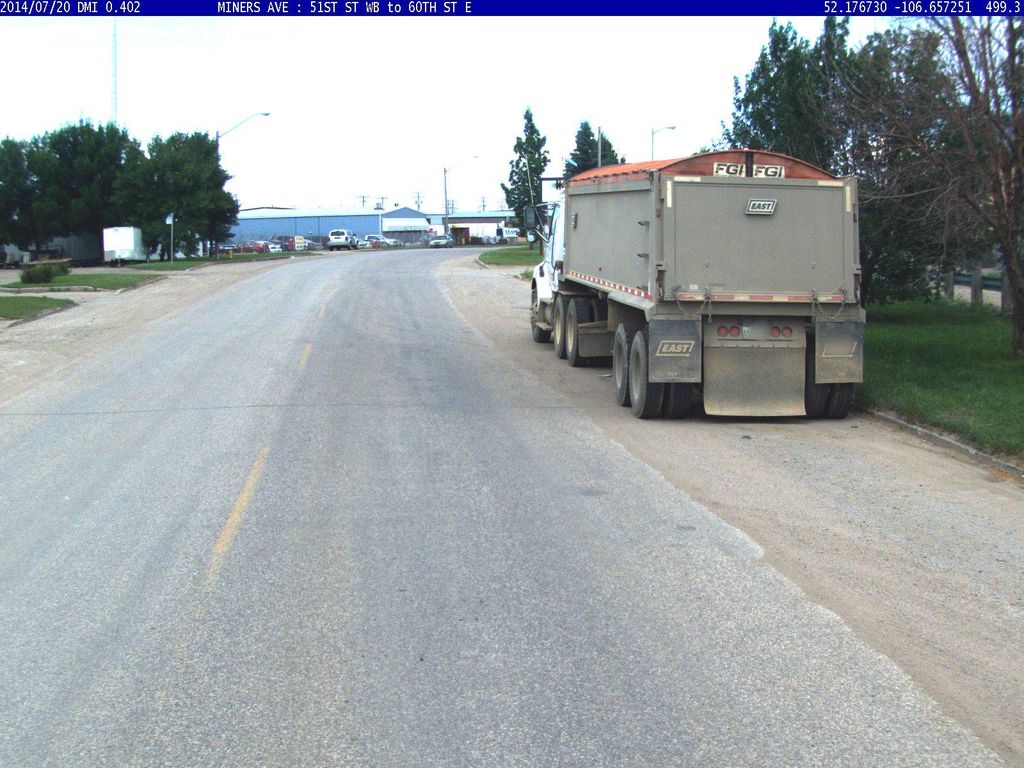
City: saskatoon